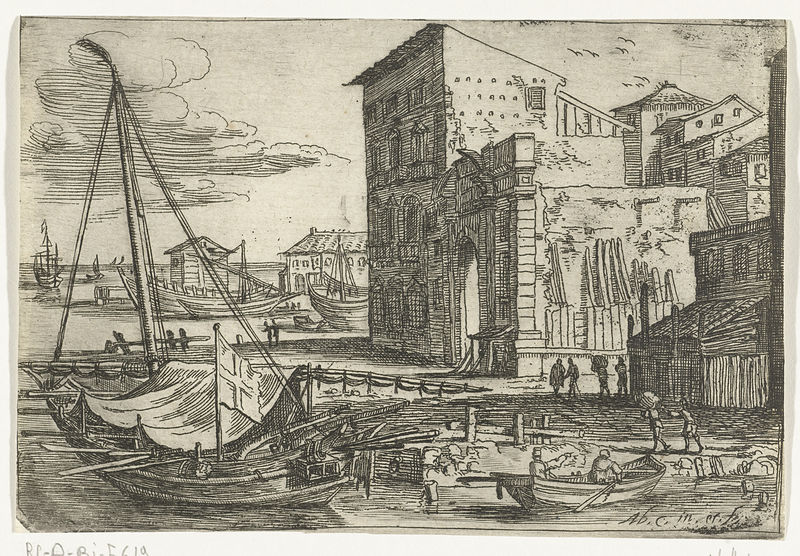
Titel: Roeiboot voor anker aan de kade van de haven van Messina
Künstler: Abraham Casembroot
Standort: Amsterdam
Institution: Rijksmuseum
Schlagwörter: wasser, wolken, männer, haus, vögel, wind, kahn, ruder, schiffe, segel, schiffer, masten, arch, men, people, white, black, old, painting, windows, pfosten, radierung, stich, cloud, clouds, man, sky, boat, building, landscape, ocean, sea, ship, shore, water, houses, village, river, drawing, black and white, line, cross, boats, sailors, flag, lasten, buildings, pencil, shack, ships, linear, port, sails, row, rowing, oars, shipping, winds, warf, goods, clousd